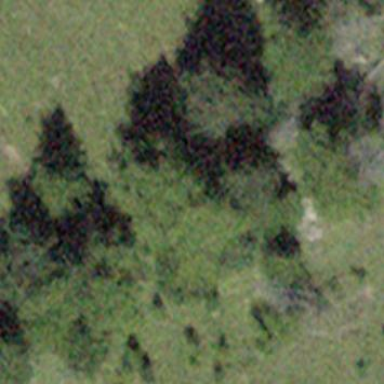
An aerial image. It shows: Forest area.